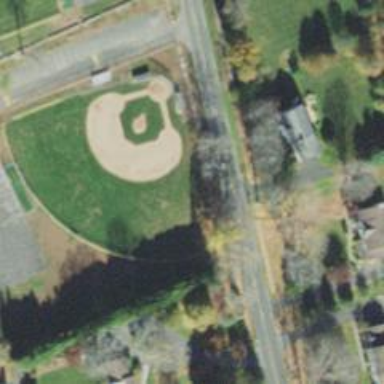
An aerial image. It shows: Baseball pitch for leisure land.